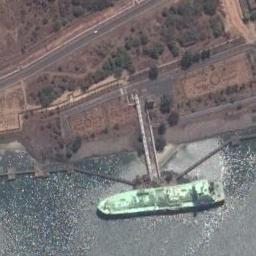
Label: ship